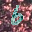
Label: 6